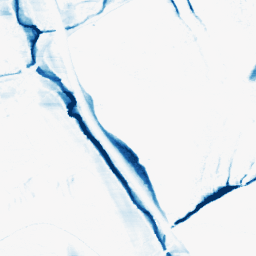
Category: morphological
Decomposition family: morphological_ellipse
Decomposition parameters: operation: closing
width: 5
height: 30
Upsampling method: bspline
Upsampling parameters: scale: 4
Upsampling scale: 4